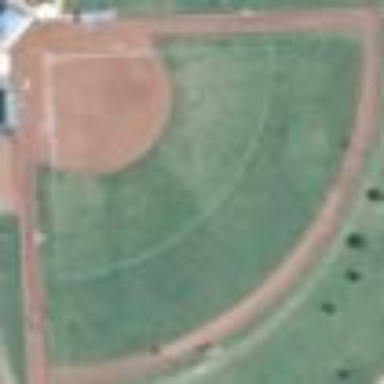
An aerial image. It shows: Baseball pitch for leisure and sports activities.